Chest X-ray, PA view. Patient: 74 years old, sex M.
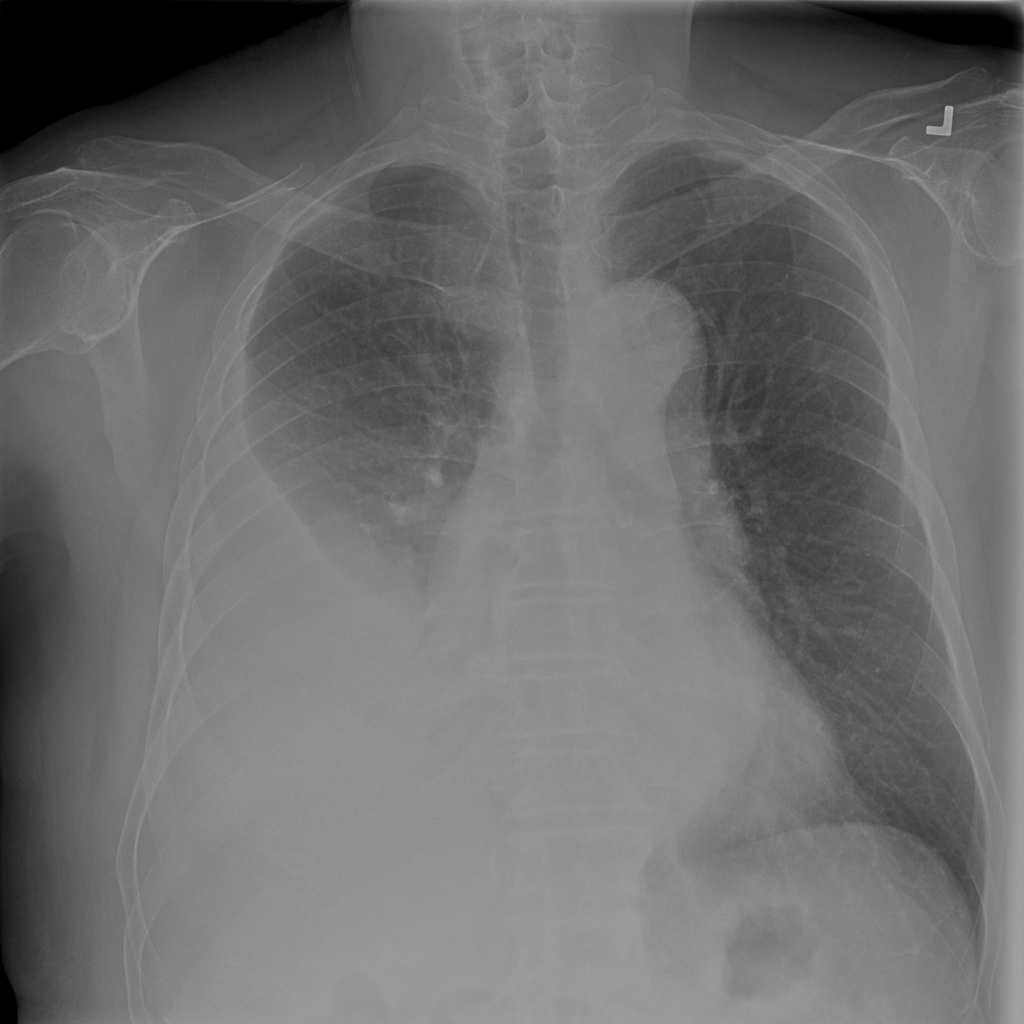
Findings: No Finding